Field crop: maize
Growth stage: 2
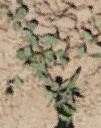
Species: convolvulus